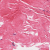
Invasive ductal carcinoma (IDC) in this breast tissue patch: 0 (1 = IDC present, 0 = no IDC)